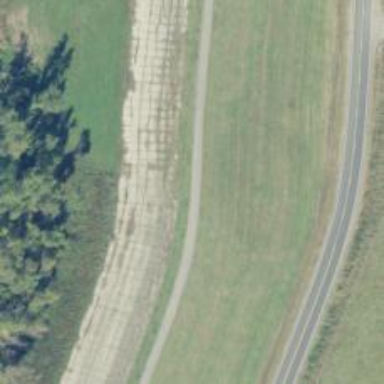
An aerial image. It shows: Service road along dyke embankment.